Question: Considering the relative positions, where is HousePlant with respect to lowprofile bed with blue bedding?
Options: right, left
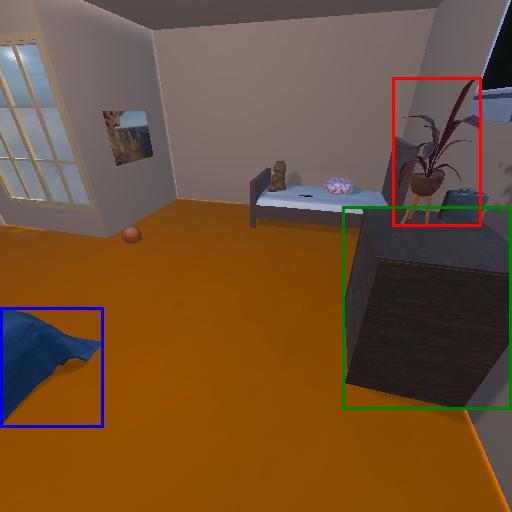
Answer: right